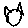
Label: cat